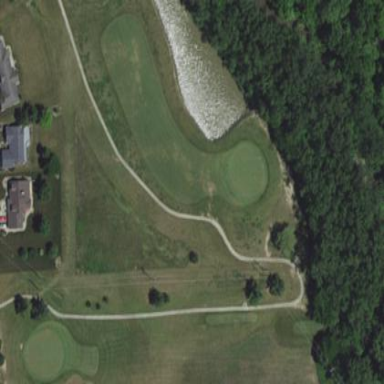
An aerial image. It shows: Golf fairway surrounded by grass.